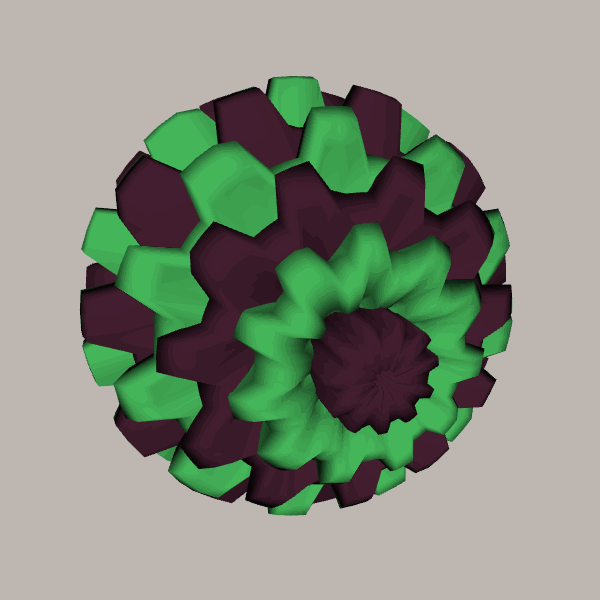
Background: light